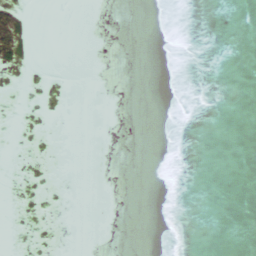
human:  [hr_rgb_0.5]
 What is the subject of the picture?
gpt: beach